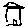
Label: house